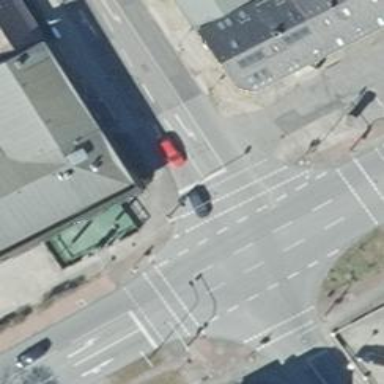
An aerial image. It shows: Road with traffic signals at the crossing.